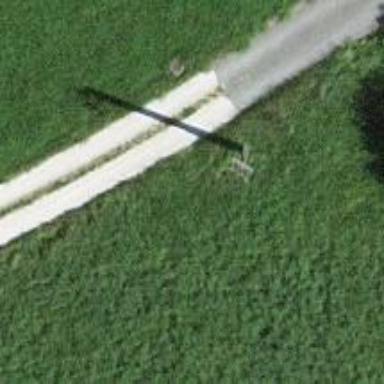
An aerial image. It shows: Power pole.